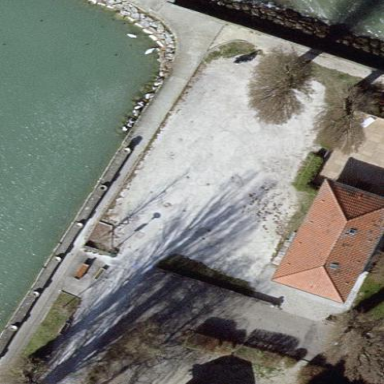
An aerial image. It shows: Parking area with cobblestone surface.